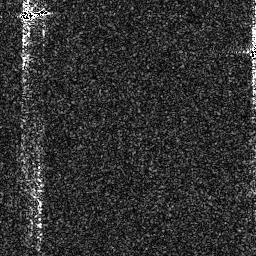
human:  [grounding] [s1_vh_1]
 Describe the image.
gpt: In the satellite image, there is  <ref>1 medium ship </ref> <box>[[6, 1, 19, 8, 0]]</box> located at top left.